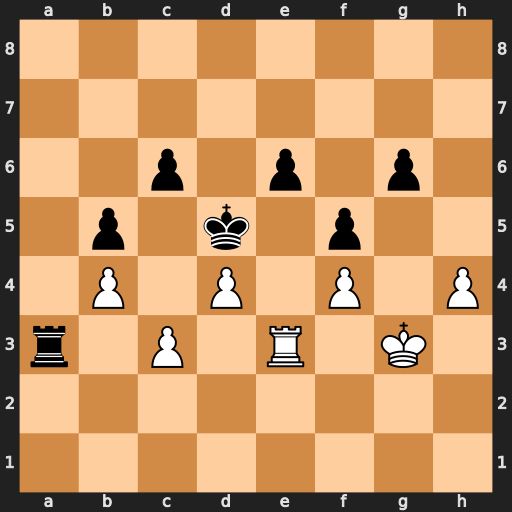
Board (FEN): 8/8/2p1p1p1/1p1k1p2/1P1P1P1P/r1P1R1K1/8/8
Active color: w
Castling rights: -
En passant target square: -
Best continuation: c4+ Kxd4 Rxa3